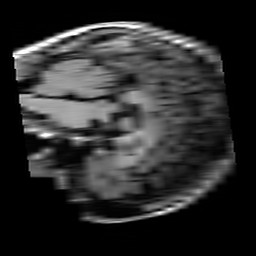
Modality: T1w
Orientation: sagittal
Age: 36
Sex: female
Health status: healthy
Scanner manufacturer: siemens
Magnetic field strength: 3 T
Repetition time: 4.1 s
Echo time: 0.0085 s